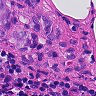
Metastatic tissue present: yes